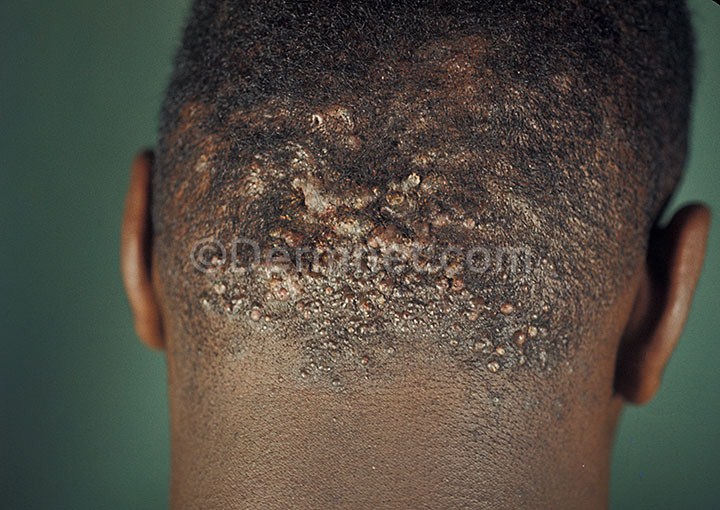
Disease: Hair Loss Photos Alopecia and other Hair Diseases